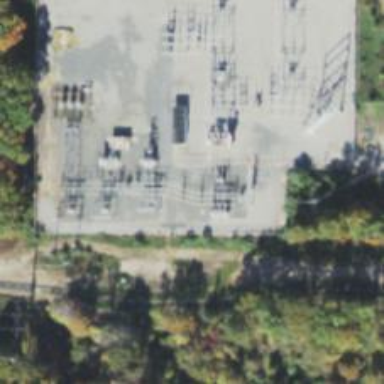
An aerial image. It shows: Switch for power supply.